Question: I need to create an extension method for a 'GraphicsPath' object that determines if the 'GraphicsPath' is wound clockwise or counter-clockwise.
Something like this:
'''
public static bool IsClockwise(GraphicsPath gp)
{
bool bClockWise = false;
PointF[] pts = gp.PathPoints;
foreach (PointF pt in pts)
{
//??
}
return bClockWise;
}
'''
Note: I just assume that we'd need a 'foreach' on the points in the 'GraphicsPath' here, but if there is a better way, please feel free to offer.
The reason for this is because the 'FillMode' of the 'GraphicsPath' determines if overlapping sections of adjacent GraphicsPaths are 'filled' ('Winding') or 'holes' ('Alternate'). However, this is only true if the adjacent GraphicsPaths are wound in the same direction.

If the two paths are wound in opposing directions, even setting the 'FillMode' to 'Winding' results in the (unwanted) holes.
Interestingly enough, the GraphicsPath DOES have a '.Reverse()' method that allows one to change the direction of the path (and this DOES solve the problem), but it is impossible to know WHEN the GraphicsPath needs to be .Reversed without knowing the direction of the path.
Can you help out with this extension method?
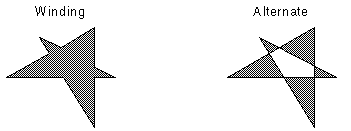
Answer: I'm mostly throwing this out there because this question caught my interest, it was something I have no expertise in, and I'd like to generate discussion.
I took the <URL> C# implementation.
'''
[Test]
public void Test_DetermineWindingDirection()
{
GraphicsPath path = new GraphicsPath();
// Set up points collection
PointF[] pts = new[] {new PointF(10, 60),
new PointF(50, 110),
new PointF(90, 60)};
path.AddLines(pts);
foreach(var point in path.PathPoints)
{
Console.WriteLine("X: {0}, Y: {1}",point.X, point.Y);
}
WindingDirection windingVal = DetermineWindingDirection(path.PathPoints);
Console.WriteLine("Winding value: {0}", windingVal);
Assert.AreEqual(WindingDirection.Clockwise, windingVal);
path.Reverse();
foreach(var point in path.PathPoints)
{
Console.WriteLine("X: {0}, Y: {1}",point.X, point.Y);
}
windingVal = DetermineWindingDirection(path.PathPoints);
Console.WriteLine("Winding value: {0}", windingVal);
Assert.AreEqual(WindingDirection.CounterClockWise, windingVal);
}
public enum WindingDirection
{
Clockwise,
CounterClockWise
}
public static WindingDirection DetermineWindingDirection(PointF[] polygon)
{
// find a point in the middle
float middleX = polygon.Average(p => p.X);
float middleY = polygon.Average(p => p.Y);
var pointInPolygon = new PointF(middleX, middleY);
Console.WriteLine("MiddlePoint = {0}", pointInPolygon);
double w = 0;
var points = polygon.Select(point =>
{
var newPoint = new PointF(point.X - pointInPolygon.X, point.Y - pointInPolygon.Y);
Console.WriteLine("New Point: {0}", newPoint);
return newPoint;
}).ToList();
for (int i = 0; i < points.Count; i++)
{
var secondPoint = i + 1 == points.Count ? 0 : i + 1;
double X = points[i].X;
double Xp1 = points[secondPoint].X;
double Y = points[i].Y;
double Yp1 = points[secondPoint].Y;
if (Y * Yp1 < 0)
{
double r = X + ((Y * (Xp1 - X)) / (Y - Yp1));
if (r > 0)
if (Y < 0)
w = w + 1;
else
w = w - 1;
}
else if ((Y == 0) && (X > 0))
{
if (Yp1 > 0)
w = w + .5;
else
w = w - .5;
}
else if ((Yp1 == 0) && (Xp1 > 0))
{
if (Y < 0)
w = w + .5;
else
w = w - .5;
}
}
return w > 0 ? WindingDirection.ClockWise : WindingDirection.CounterClockwise;
}
'''
The difference that I've put in that makes this a bit specific to your problem is that I've calculated the average values of X and Y from all points and use that as the "point in polygon" value. So, passing in just an array of points, it will find something in the middle of them.
I've also made the assumption that the V i+1 should wrap around when it gets to the bounds of the points array so that
'''
if (i + 1 == points.Count)
// use points[0] instead
'''
This hasn't been optimized, it's just something to potentially answers your question. And perhaps you've already come up with this yourself.
Here's hoping for constructive criticism. :)